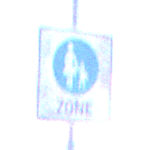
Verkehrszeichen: BeginnFussgaengerzone
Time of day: MorningAfternoon
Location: Outdoor (Nature)
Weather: Clear
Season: NotSpecified
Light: Natural